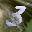
Label: 3